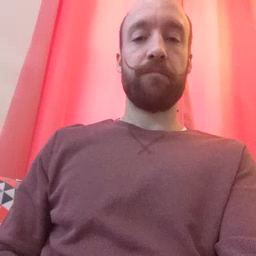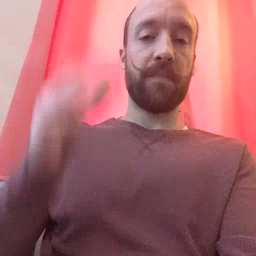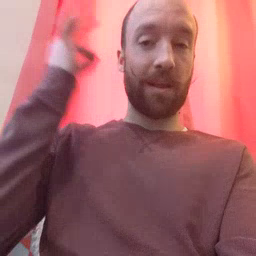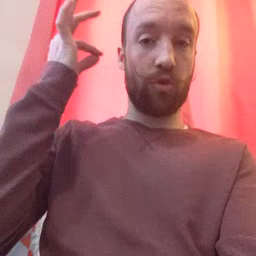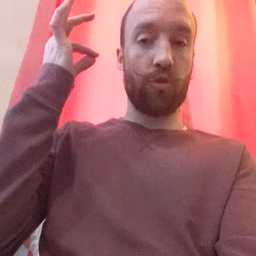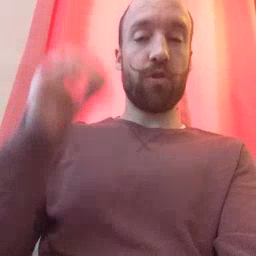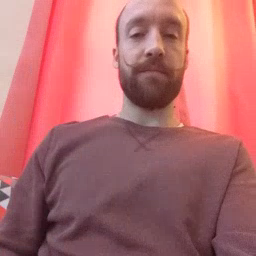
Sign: hair